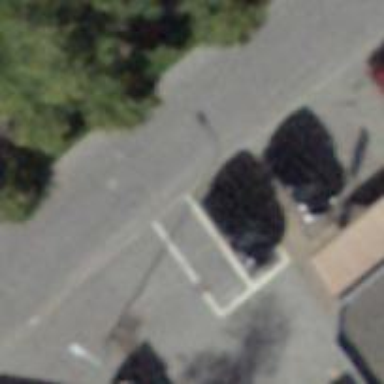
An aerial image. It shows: Bicycle parking area with wall loops.